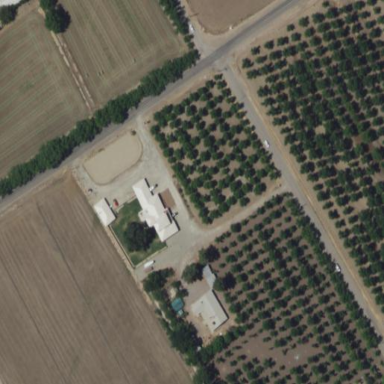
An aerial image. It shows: Orchard.